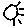
Label: sun